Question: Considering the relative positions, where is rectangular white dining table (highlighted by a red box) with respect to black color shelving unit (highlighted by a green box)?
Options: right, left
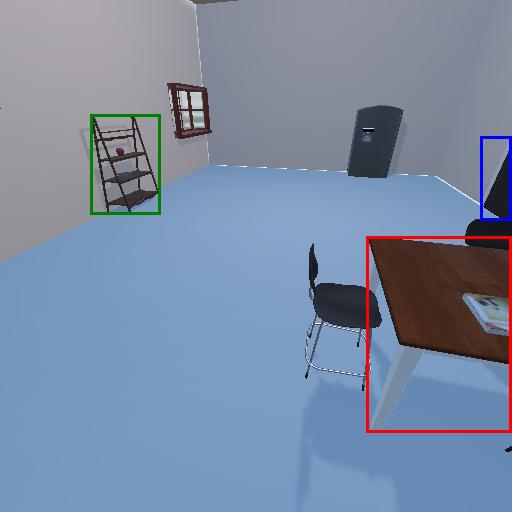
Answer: right